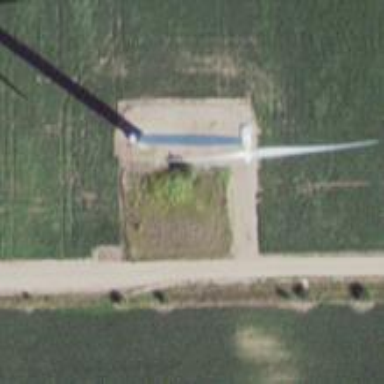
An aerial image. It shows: Wind generator powered by horizontal axis wind turbine.